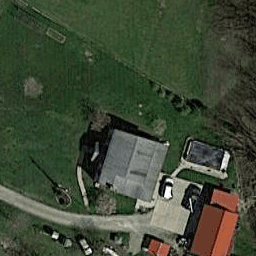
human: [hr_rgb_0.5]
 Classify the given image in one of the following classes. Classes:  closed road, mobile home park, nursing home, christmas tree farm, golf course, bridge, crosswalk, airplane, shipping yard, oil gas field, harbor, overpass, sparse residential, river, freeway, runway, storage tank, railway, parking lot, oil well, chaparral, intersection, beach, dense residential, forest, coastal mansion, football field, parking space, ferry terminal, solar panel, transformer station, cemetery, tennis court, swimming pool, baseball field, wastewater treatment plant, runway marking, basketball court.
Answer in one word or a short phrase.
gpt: sparse residential